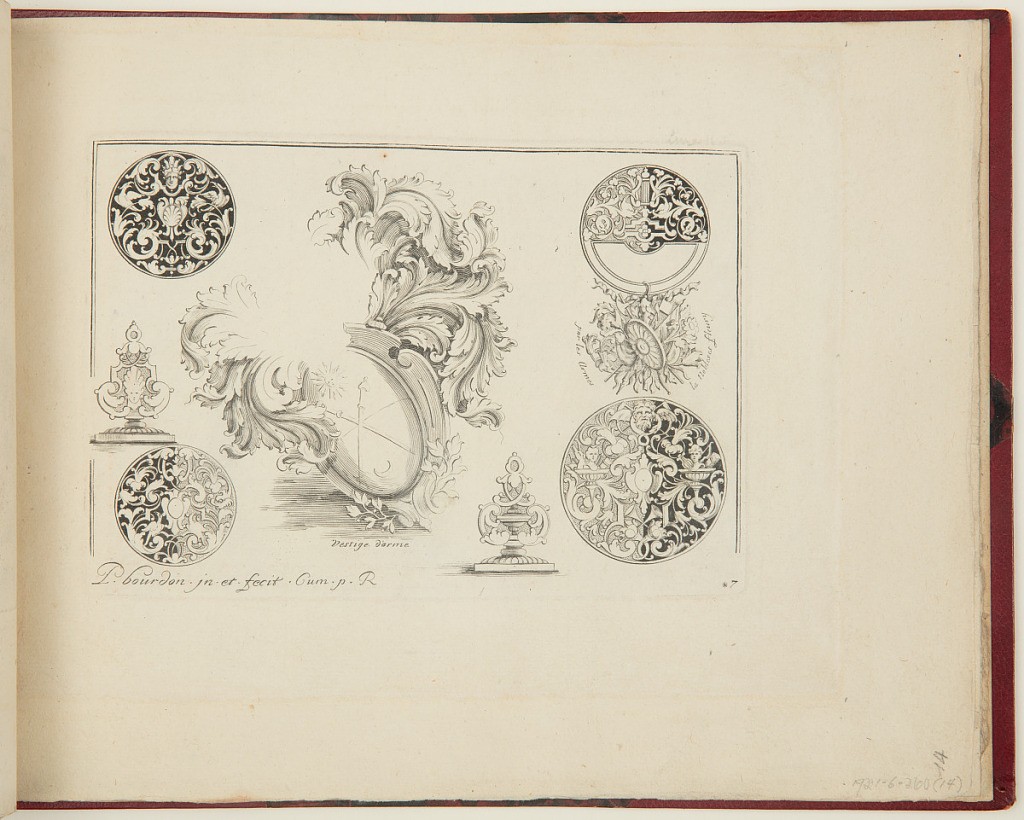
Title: Designs for Ornament, Fobs, and a Heraldic Device
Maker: Pierre Bourdon, French, ca. 1656 – 1708 after
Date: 1703
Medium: Etching and engraving on paper
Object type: Print
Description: An ornament print featuring roundels, two fob seals, a trophy of arms, and a heraldic device with scrolling acanthus leaves, crossed swords, a sun and a moon. The roundels and fobs are decorated with grotesque motifs (intertwining scrolling leaves, foliage, human and animal forms), with cartouches, and mascarons (masks). The plate is signed and numbered.